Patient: sex M, age 69
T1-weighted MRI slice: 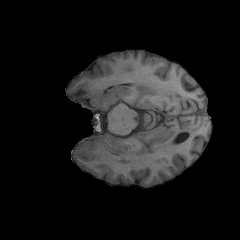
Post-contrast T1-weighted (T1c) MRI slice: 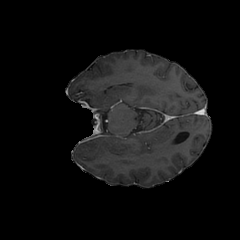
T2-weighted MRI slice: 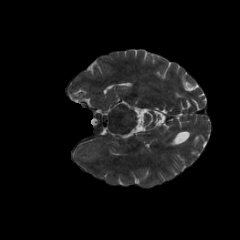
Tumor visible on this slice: yes
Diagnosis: Glioblastoma, IDH-wildtype
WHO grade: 4